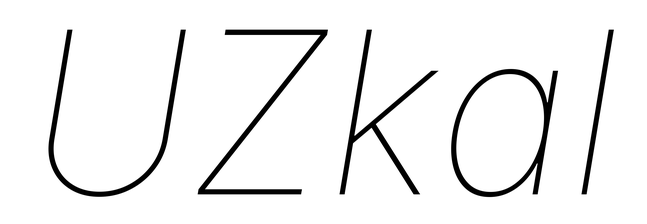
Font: Inter-Italic_Thin_Italic